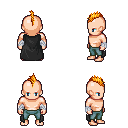
a pixel art fantasy rpg character, male body template, human, light skin, black cape, teal pants, light blonde mohawk hairstyle, white cloth bandages, four views (front, back, left, right), 2x2 character sprite sheet, small pixel art, hard edges, no anti-aliasing